Question: I am making Windows 8 style program, and i made some buttons (Class). I would like to create an rectangle box(Visual basic powerpack etc..) and to move the buttons only inside of it, and when it's being dragged to between the buttons, the others will let him between them.
I hope i wasn't too confusing, and i'm kinda new to VB.net.
Here's the preview of it:
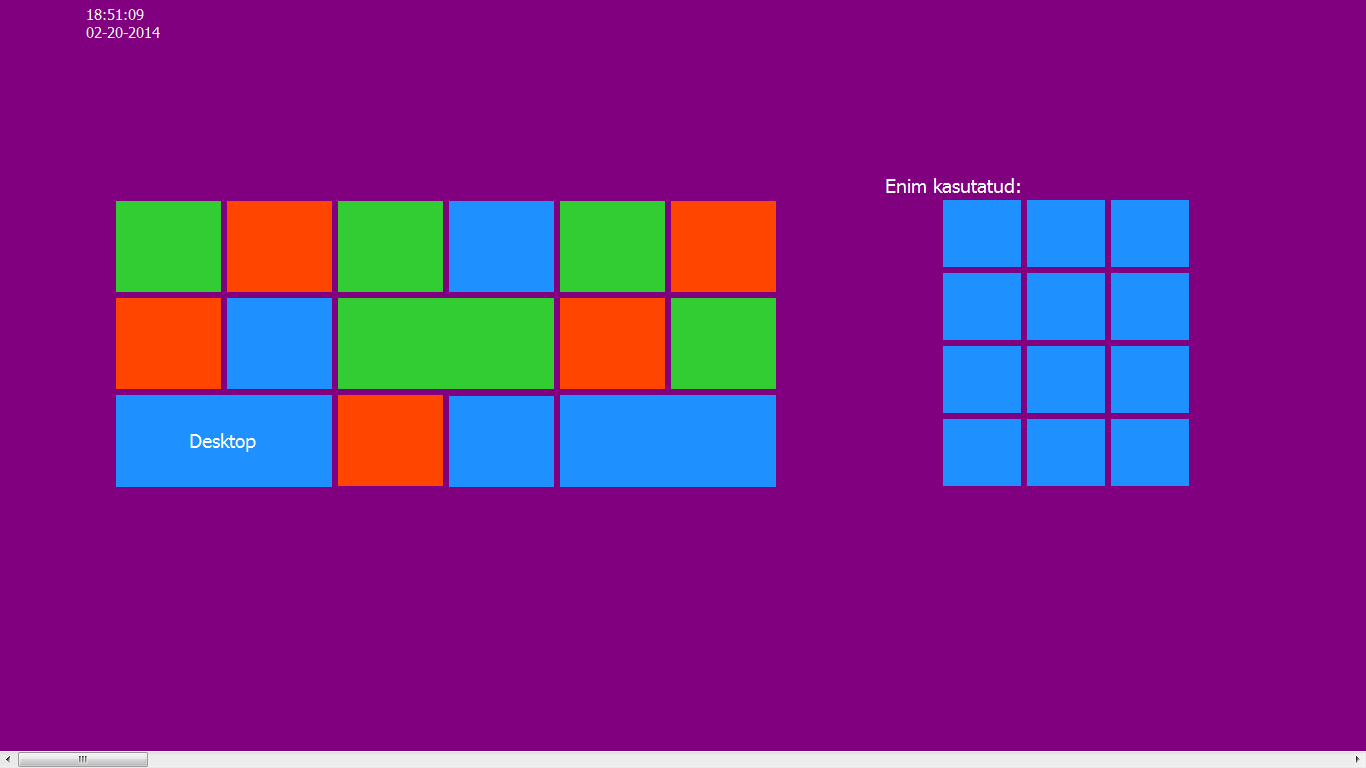
Answer: I suggest you to use <URL> and contains a lot of usercontrols to do all what you need, for example the 'MetroTileItem' control that you can see in the next image: